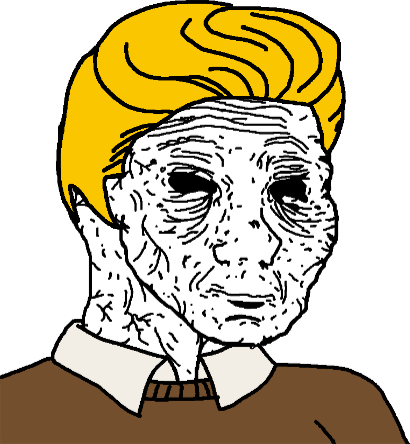
Label: 5_Tired_Wojak